Interaction volume radius: 5 \u00c5
Interaction volume height: 10 \u00c5
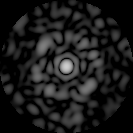
Disorder parameter: 0.7656